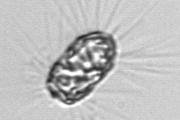
Label: Corethron_hystrix